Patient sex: F
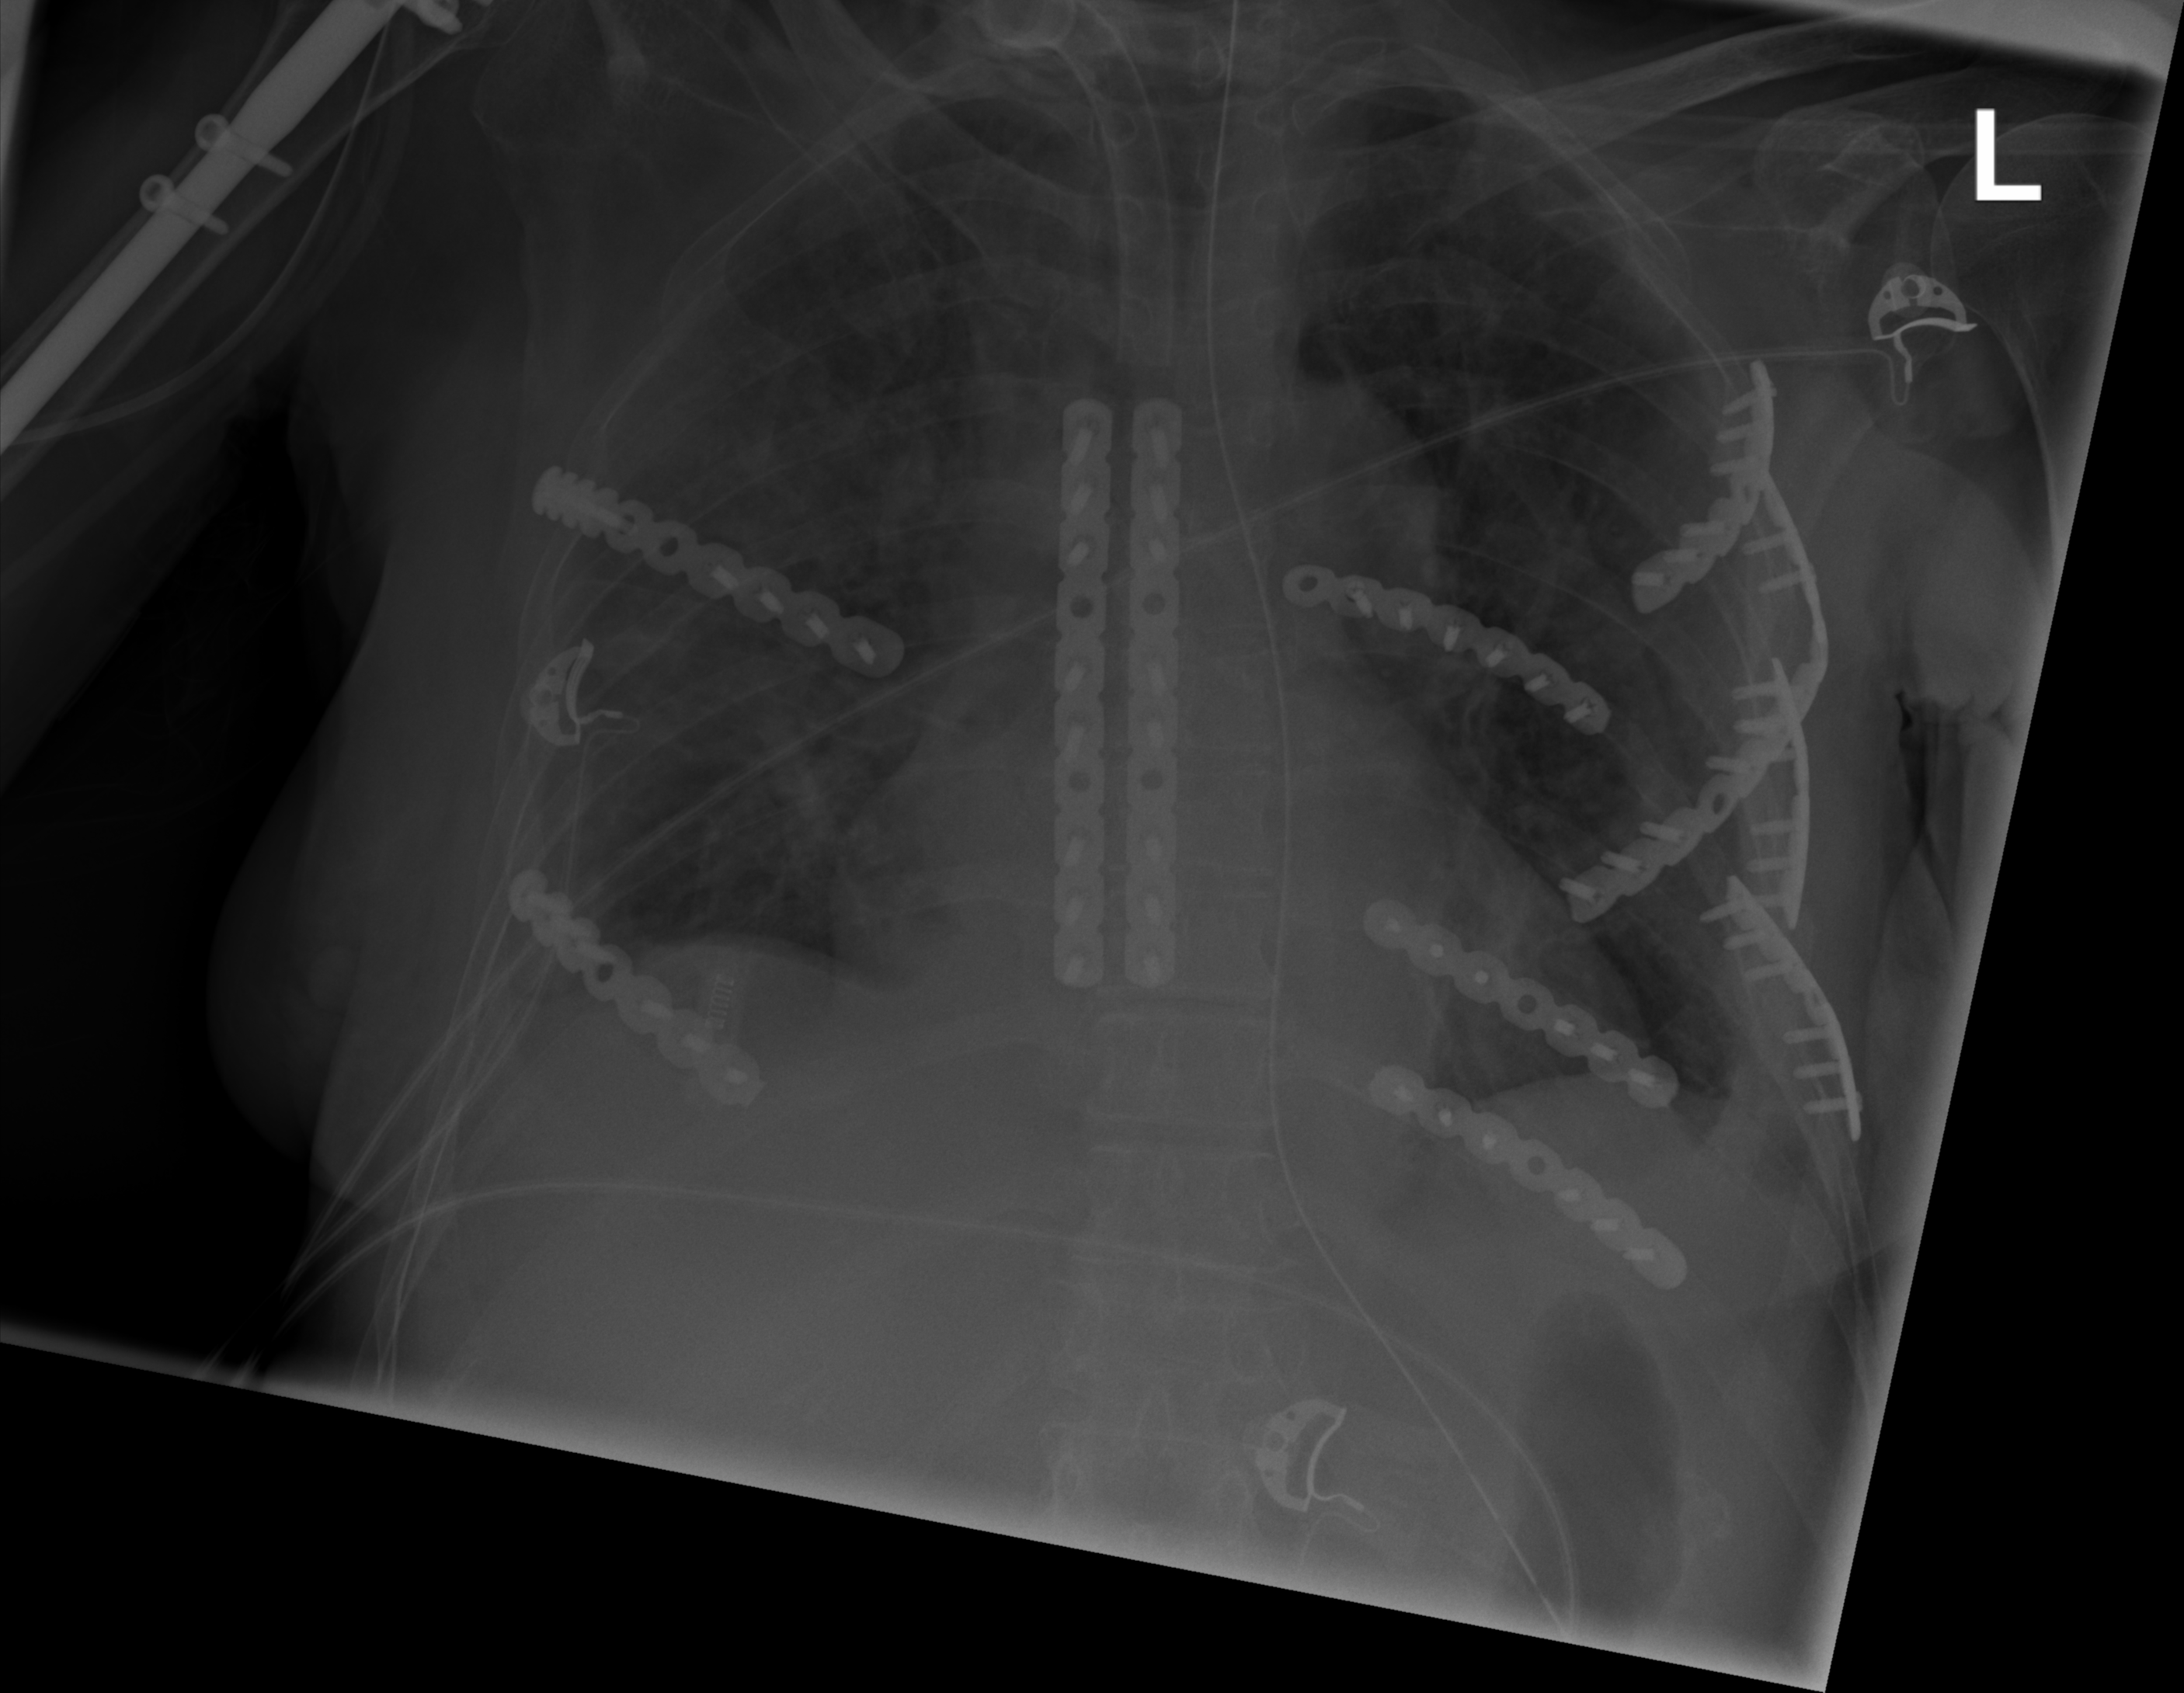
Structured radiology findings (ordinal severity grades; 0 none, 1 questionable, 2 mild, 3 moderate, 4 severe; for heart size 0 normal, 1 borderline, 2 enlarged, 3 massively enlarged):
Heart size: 0
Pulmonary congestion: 0
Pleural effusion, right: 2
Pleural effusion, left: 2
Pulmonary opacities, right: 2
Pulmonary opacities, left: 1
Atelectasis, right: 2
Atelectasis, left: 2